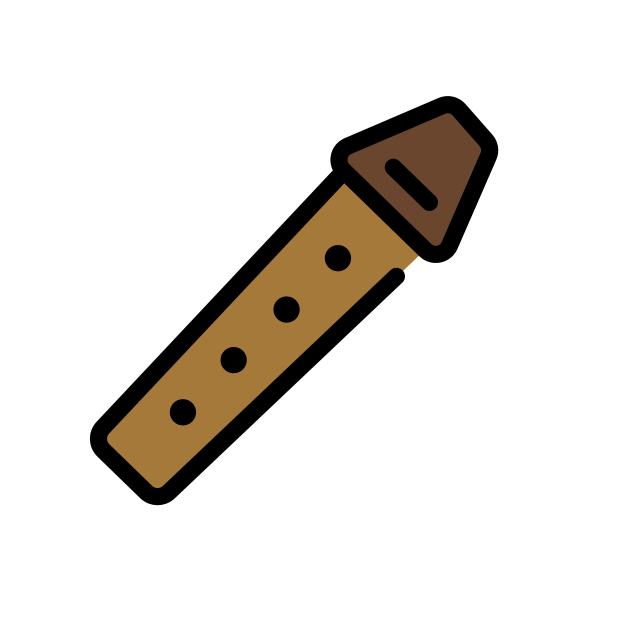
Emoji: 🪈
Name: flute
Unicode: 0x1fa88